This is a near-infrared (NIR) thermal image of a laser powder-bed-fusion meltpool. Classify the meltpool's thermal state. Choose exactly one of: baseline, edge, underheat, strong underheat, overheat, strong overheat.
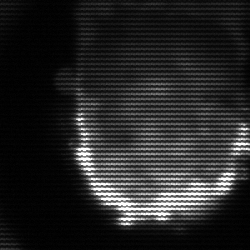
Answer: baseline